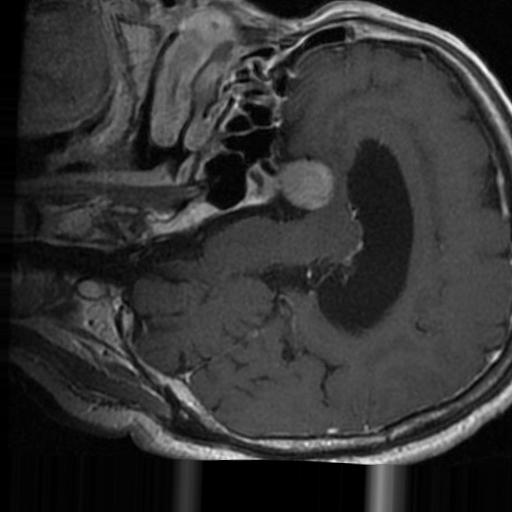
Label: brain_tumor